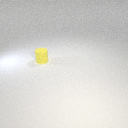
small yellow rubber cylinder